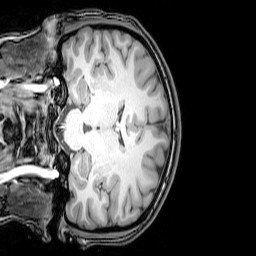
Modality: T1w
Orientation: coronal
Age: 23
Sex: female
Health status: healthy
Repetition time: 0.081 s
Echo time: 0.037 s